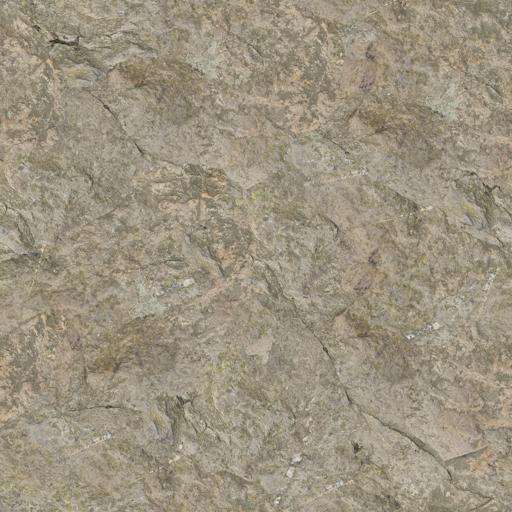
Tags: beige rock smooth